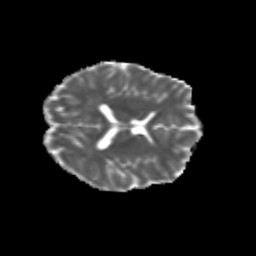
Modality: MD
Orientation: axial
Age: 24
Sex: female
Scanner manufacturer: siemens
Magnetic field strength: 3 T
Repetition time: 3.5 s
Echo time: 0.113 s